Question: In SASS, when there is an error, it shows a message at the top of the page in the browser. A sample of it is in the attached image.
That text is not selectable. It is not an image. It does not appear in View Source. It is not visible in Firebug.
How is that error text being rendered?

Thanks to @FluffyJack, I investigated and found that a 'body:before' is used in the CSS file that contains the syntax error. Github is not being cooperative at the moment, but I traced where the error message is rendered from in SASS to 'vendor/sass/lib/sass/error.rb' which contains:
'''
body:before {
white-space: pre;
font-family: monospace;
content: "#{header.gsub('"', '"').gsub("
", '\A ')}"; }
END
'''
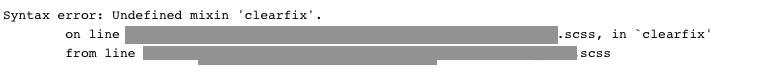
Answer: I think it's using a content attribute.
Something like
'''
html:before {
content: "Syntax error..."
}
'''
Check the css.